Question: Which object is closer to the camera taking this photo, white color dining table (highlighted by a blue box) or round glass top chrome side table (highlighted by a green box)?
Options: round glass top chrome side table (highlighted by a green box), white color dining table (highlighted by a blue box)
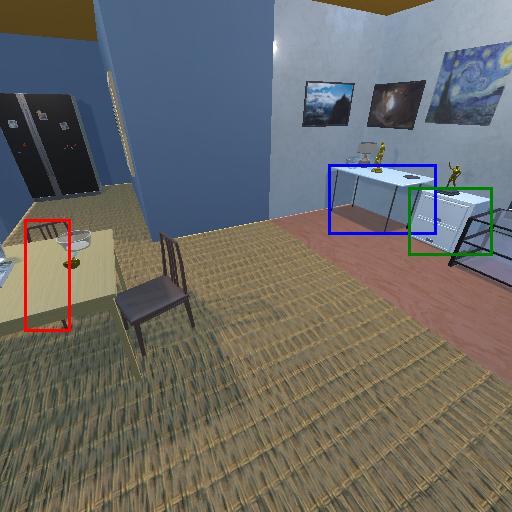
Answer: round glass top chrome side table (highlighted by a green box)